$\textbf{I часть}$
Определите массу $m$ цепочки.
Подвесьте цепочку на двух зубочистках, закрепленных на крышке стола, так, чтобы точки подвеса находились на одном уровне. Снимите зависимость угла $\alpha$ между цепочкой у точек крепления и горизонтом от расстояния $l$ между точками подвеса (см. рисунок). Измерения проведите для диапазона значений $l$ от $0$ до $90$ $\text{см}$.
Постройте график (формат А5) зависимости горизонтальной составляющей $T_x$ силы натяжения цепочки в точке крепления от $l$.
Определите какую минимальную работу $A$ нужно совершить, чтобы увеличить расстояние между точками подвеса цепочки от $0$ до $50$ $\text{см}$. $\textbf{II часть}$ Для фиксированного расстояния между точками крепления $l = 85~\text{см}$ определите:
Силу натяжения цепочки в нижней точке.
Расстояние $h_\text{ц}$ по высоте от центра тяжести цепочки до уровня точек подвеса.
Расстояние $h$ по высоте от центра тяжести цепочки до уровня точек подвеса, если цепочку натянуть, потянув вниз за середину как показано на рисунке.  $\textbf{Примечание}$ Цепочку можно считать однородной и нерастяжимой. В данной работе расчёт погрешности не требуется. $g = 10~м/с^2$. $\textbf{Оборудование}$ Цепочка, транспортир, мерная лента, лист бумаги формата А4 с поверхностной плотностью $\sigma = 80~г/м^2$, миллиметровая бумага для построения графиков, две зубочистки и клейкая масса для их крепления.
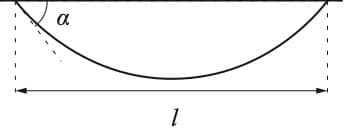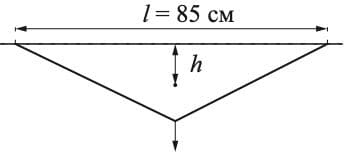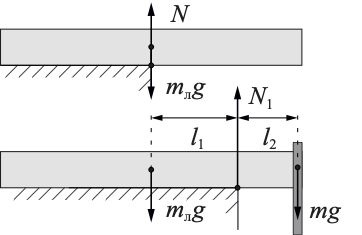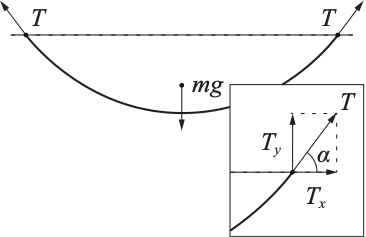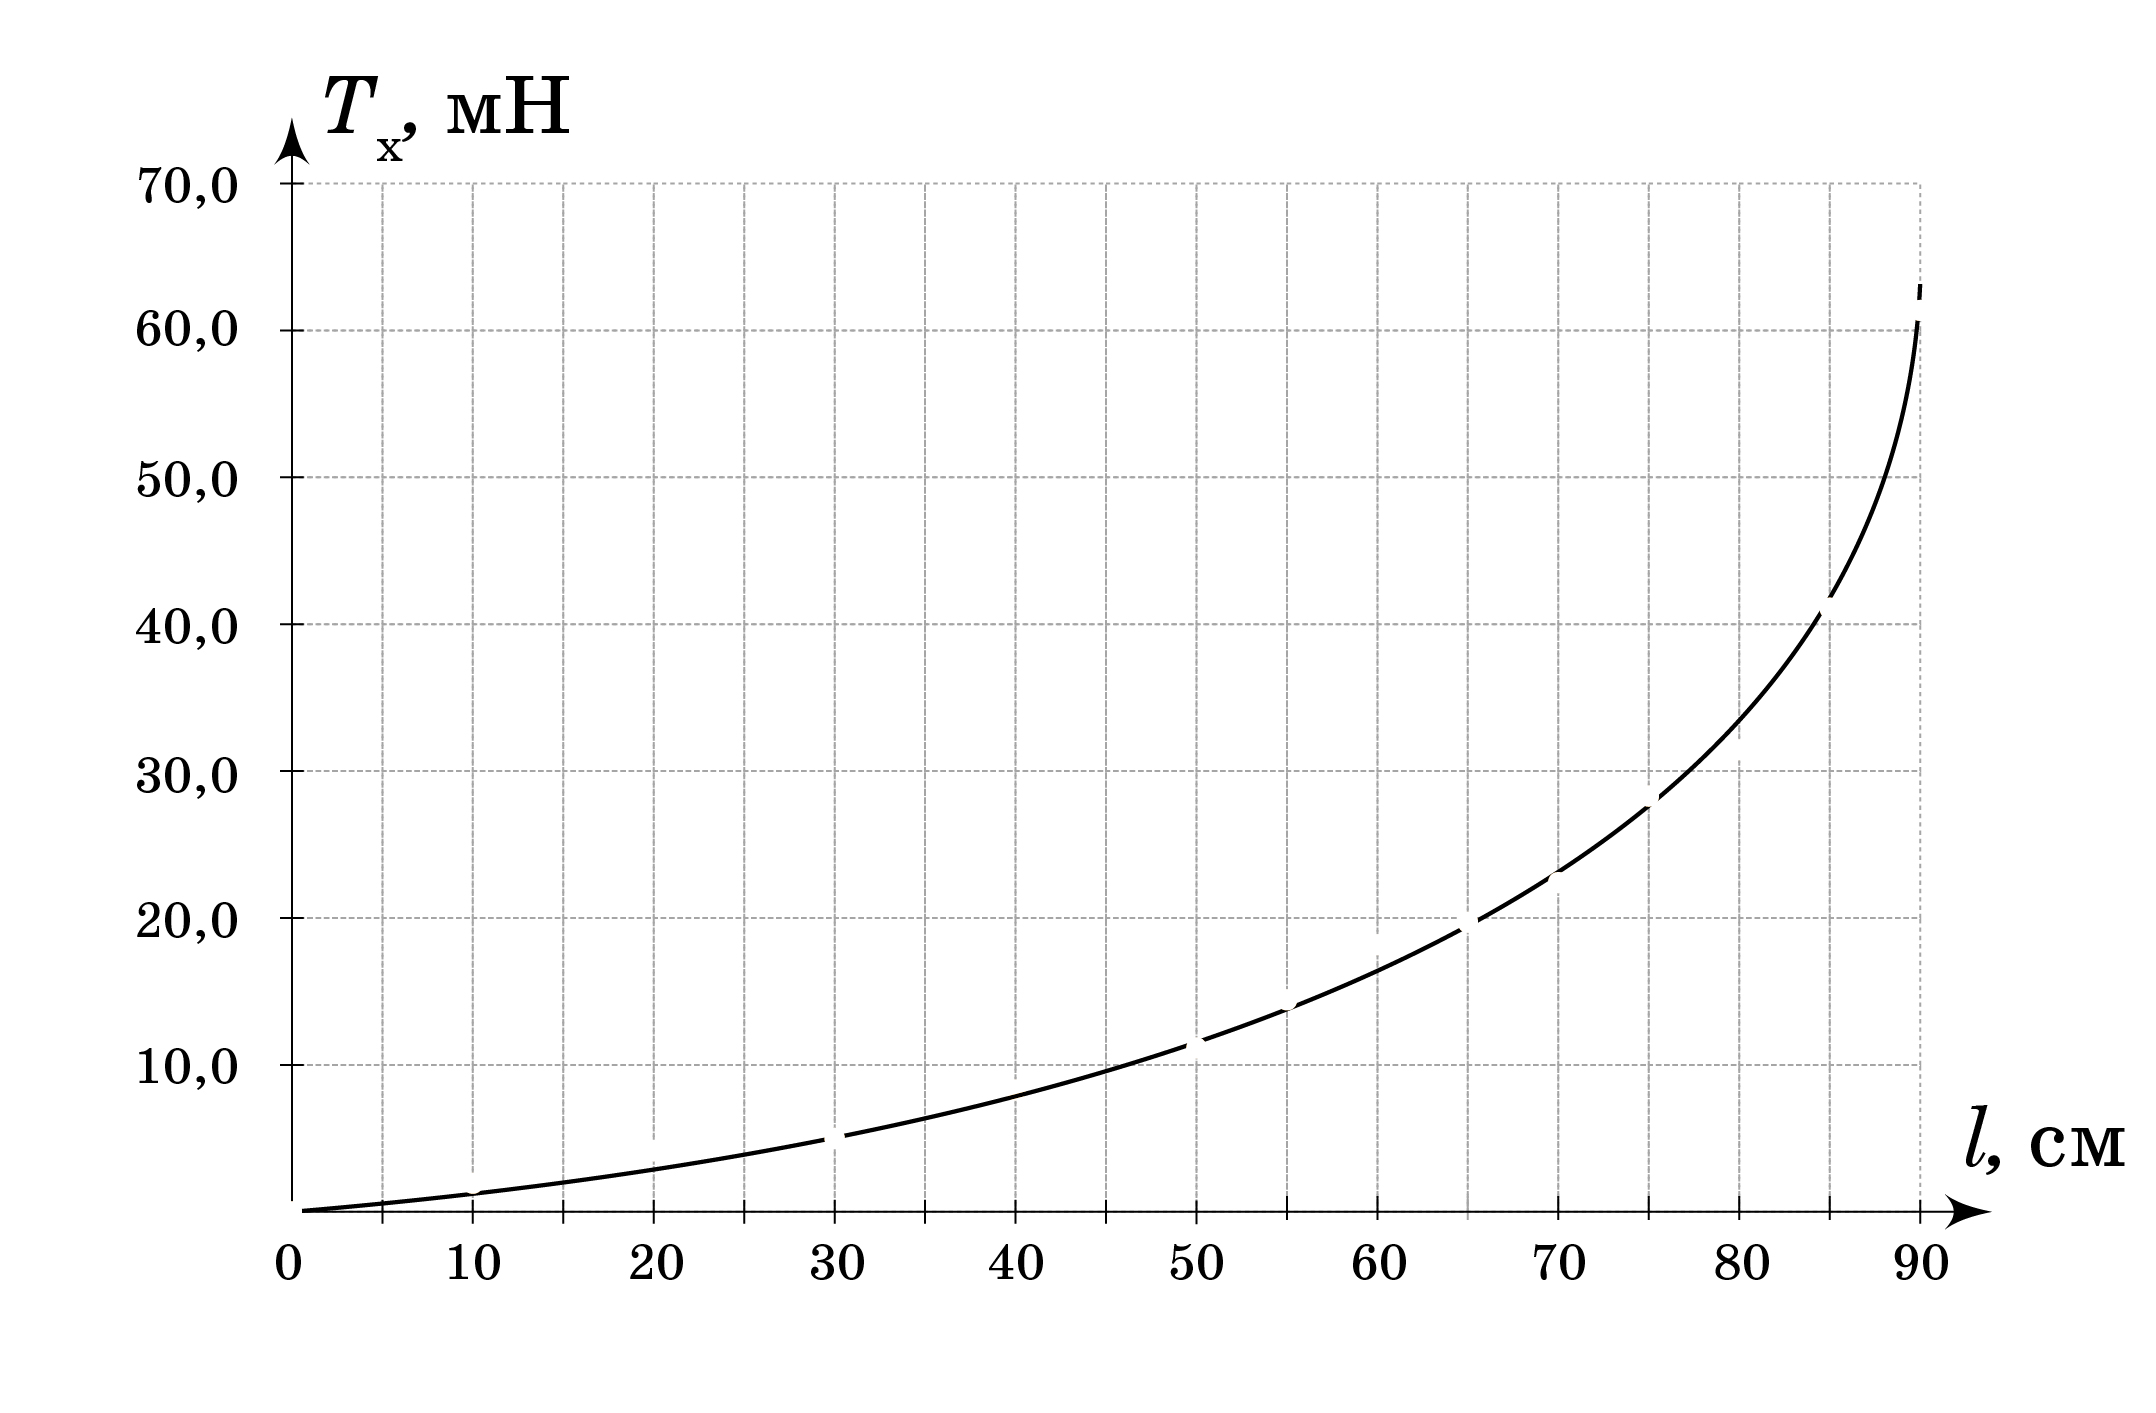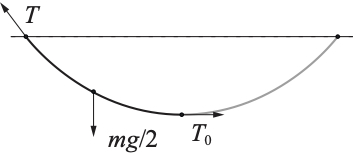
Определите массу $m$ цепочки.
Решение: Измерим длину цепочки: $L = 1,0~м$. Определим массу листа формата А4. a) Измерим размеры листа: $a = 29,7~см$, $b = 21,0~см$. b) Рассчитаем площадь листа: $S = ab = 624~см^2$. c) Найдём массу листа: $m_л = \sigma S = 5,0~г$. Определим массу цепочки. a) Из листа изготовим рычаг. Уравновешивая рычаг на краю стола, найдём положение его центра тяжести. b) Подвесим цепочку на край рычага и найдём положение центра тяжести системы.  Запишем правило моментов относительно точки опоры: $m_лgl_1 = mgl_2$, где $l_1$ и $l_2$ $-$ расстояния от центров тяжести рычага и цепочки до точки опоры. d) Рассчитаем массу цепочки:
Ответ: $m = \dfrac{l_1}{l_2} m_л = \dfrac{91~мм}{48~мм}5,0~г = 9,5~г$

Подвесьте цепочку на двух зубочистках, закрепленных на крышке стола, так, чтобы точки подвеса находились на одном уровне. Снимите зависимость угла $\alpha$ между цепочкой у точек крепления и горизонтом от расстояния $l$ между точками подвеса (см. рисунок). Измерения проведите для диапазона значений $l$ от $0$ до $90$ $\text{см}$.
Решение: Закрепим с помощью клейкой массы на краю стола транспортир и зубочистки, которые будут играть роль точек крепления цепочки. Начальный участок цепочки почти прямой, и это облегчает считывание показаний с транспортира. Измерим значения углов $\alpha$ не менее чем для 11 значений $l$. Шаг изменения параметра $l$ может быть постоянным, однако при малых значениях $l$ угол изменяется незначительно, и шаг в этом случае можно выбрать больше. При $l > 60~см$ угол изменяется быстрее, и лучше промерить данный участок более детально. Результаты заносим в таблицу: $l, см$; $\alpha, ^\circ$ 0; 90 10; 88 20; 86 30; 84 40; 81 50; 76 55; 73 60; 70 65; 67 70; 64 75; 60 80; 55 85; 48 90; 37

Постройте график (формат А5) зависимости горизонтальной составляющей $T_x$ силы натяжения цепочки в точке крепления от $l$.
Решение: В точке подвеса вертикальная составляющая силы натяжения равна $T_y = \dfrac{mg}{2}$, что следует из симметрии задачи и условия равновесия всей цепочки. Тогда, с учётом того, что сила натяжения направлена по касательной к цепочке, получим: $$ T_x = \dfrac{mg}{2} \mathrm{ctg}(\alpha)$$  Дополняем таблицу измерений: $l, см$; $\alpha, ^\circ$; $\mathrm{ctg}(\alpha)$; $T_x,~мН$ 0; 90; 0,00; 0,0 10; 88; 0,03; 1,6 20; 86; 0,07; 3,3 30; 84; 0,11; 4,9 40; 81; 0,16; 7,4 50; 76; 0,25; 12,0 55; 73; 0,31; 14,0 60; 70; 0,36; 17,0 65; 67; 0,42; 20,0 70; 64; 0,49; 23,0 75; 60; 0,58; 27,0 80; 55; 0,70 ; 33,0 85; 48; 0,90; 42,0 90; 37; 1,30; 62,0 По данным таблицы построим график $T_x(l)$:

Определите какую минимальную работу $A$ нужно совершить, чтобы увеличить расстояние между точками подвеса цепочки от $0$ до $50$ $\text{см}$.
Решение: Работа $A$ по увеличению расстояния между точками подвеса пропорциональна площади под графиком $T_x(l)$ в диапазоне от $l = 0~см$ до $l =50~см$.
Ответ: $A \approx 2,3 мДж$

Силу натяжения цепочки в нижней точке.
Решение: Зафиксируем расстояние между точками подвеса $l = 85~см$. Рассмотрим условие равновесия половины цепочки (см. рис). Из равенства нулю суммы проекций сил на горизонтальное направление, следует, что сила натяжения в нижней точке $T_0 = T_x$.
Ответ: $T_0 \approx 42~мН$

Расстояние $h_\text{ц}$ по высоте от центра тяжести цепочки до уровня точек подвеса.
Решение: Найдём положение центра тяжести цепочки. Заметим, что если один из концов цепочки закрепить, а другой равномерно перемещать в горизонтальном направлении, то работа внешней силы пойдёт на увеличение потенциальной энергии цепочки, то есть $A_{внеш} = mg\Delta h$, где $\Delta h$ $–$ изменение высоты центра тяжести цепочки. a) Легко найти положение центра тяжести при $\alpha = 90 ^\circ (l = 0)$: он будет находиться на расстоянии $L/4 = 25~см$ ниже точки подвеса. b) Работа внешней силы пропорциональна площади под графиком $T_x(l)$ на участке от $l = 0~см$ до $l = 85~см$. Площадь можно посчитать по клеточкам: $A_{внеш} \approx 10 мДж$. c) Расстояние от уровня точек подвеса до центра тяжести оказывается равным:
Ответ: $h_ц = \dfrac{L}{4} - \dfrac{A_{внеш}}{mg} \approx 14~см$

Расстояние $h$ по высоте от центра тяжести цепочки до уровня точек подвеса, если цепочку натянуть, потянув вниз за середину как показано на рисунке.
Решение: Если потянуть середину цепочки вниз, то она примет форму двух боковых сторон равнобедренного треугольника. Центр тяжести будет располагаться на середине высоты данного треугольника. Её можно измерить непосредственно (хотя это и не очень удобно), или посчитать по теореме Пифагора:
Ответ: $ h = \dfrac{1}{2}\sqrt{(L/2)^2 - (l/2)^2} \approx 13~см$
Темы:
E, Всероссийские